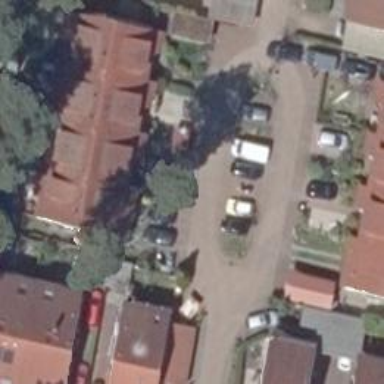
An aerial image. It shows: Living street.